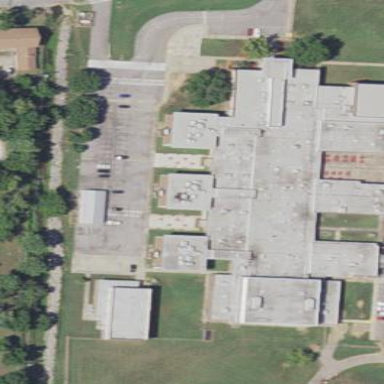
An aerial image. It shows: School building.